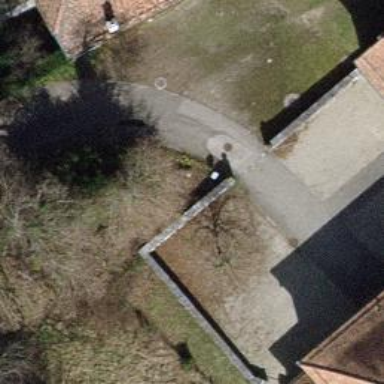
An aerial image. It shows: Gate.